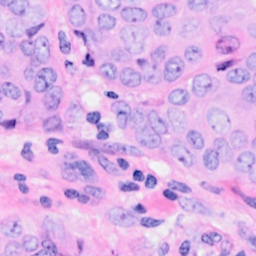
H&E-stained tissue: Breast